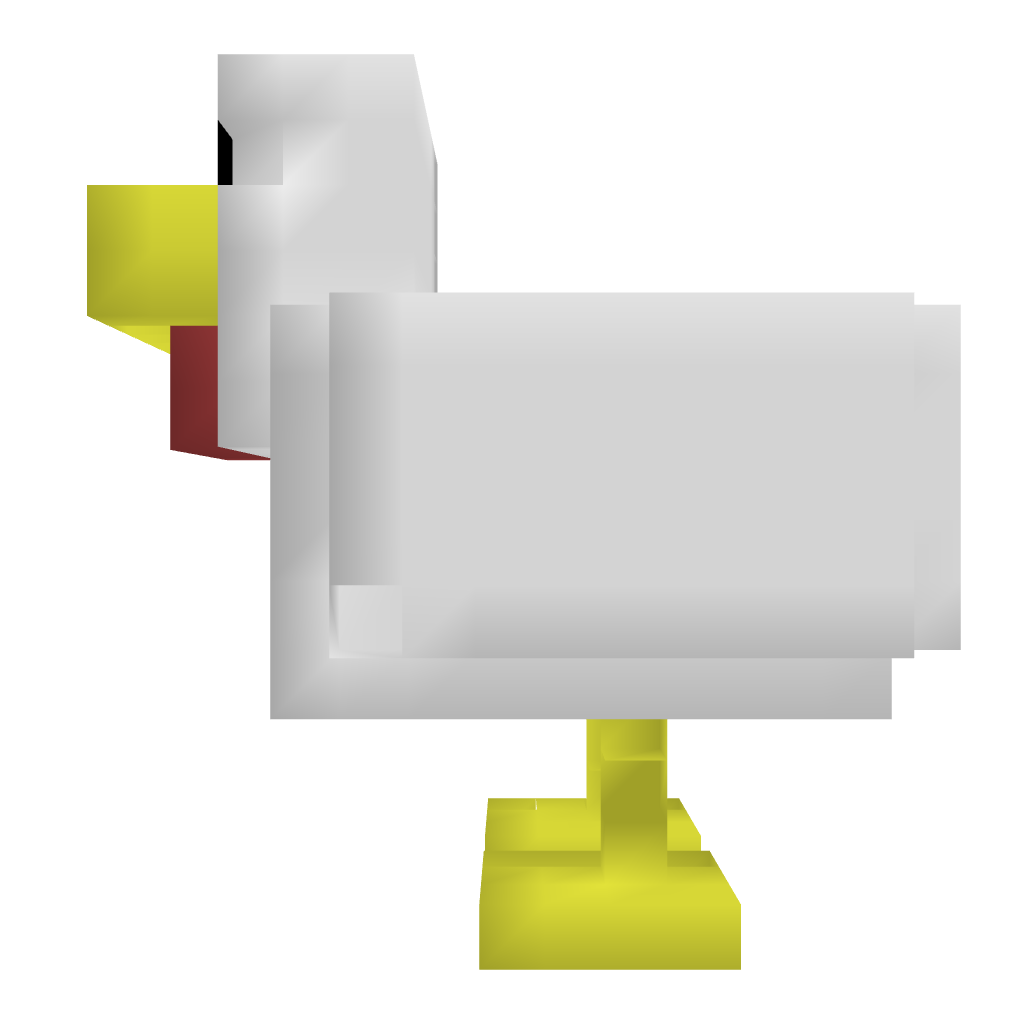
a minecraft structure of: Pixel art chicken high quality